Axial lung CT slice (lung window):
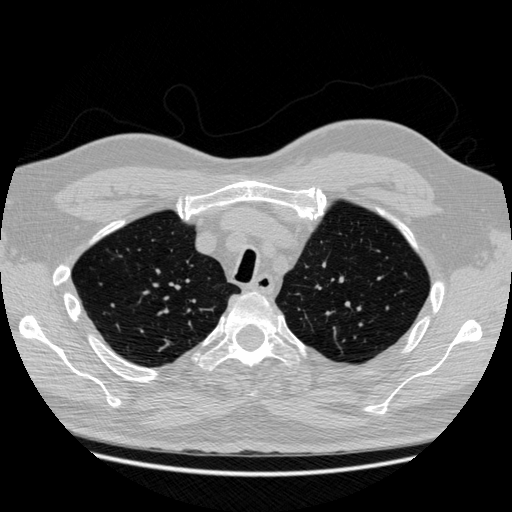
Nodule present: no